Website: walmart
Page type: payment
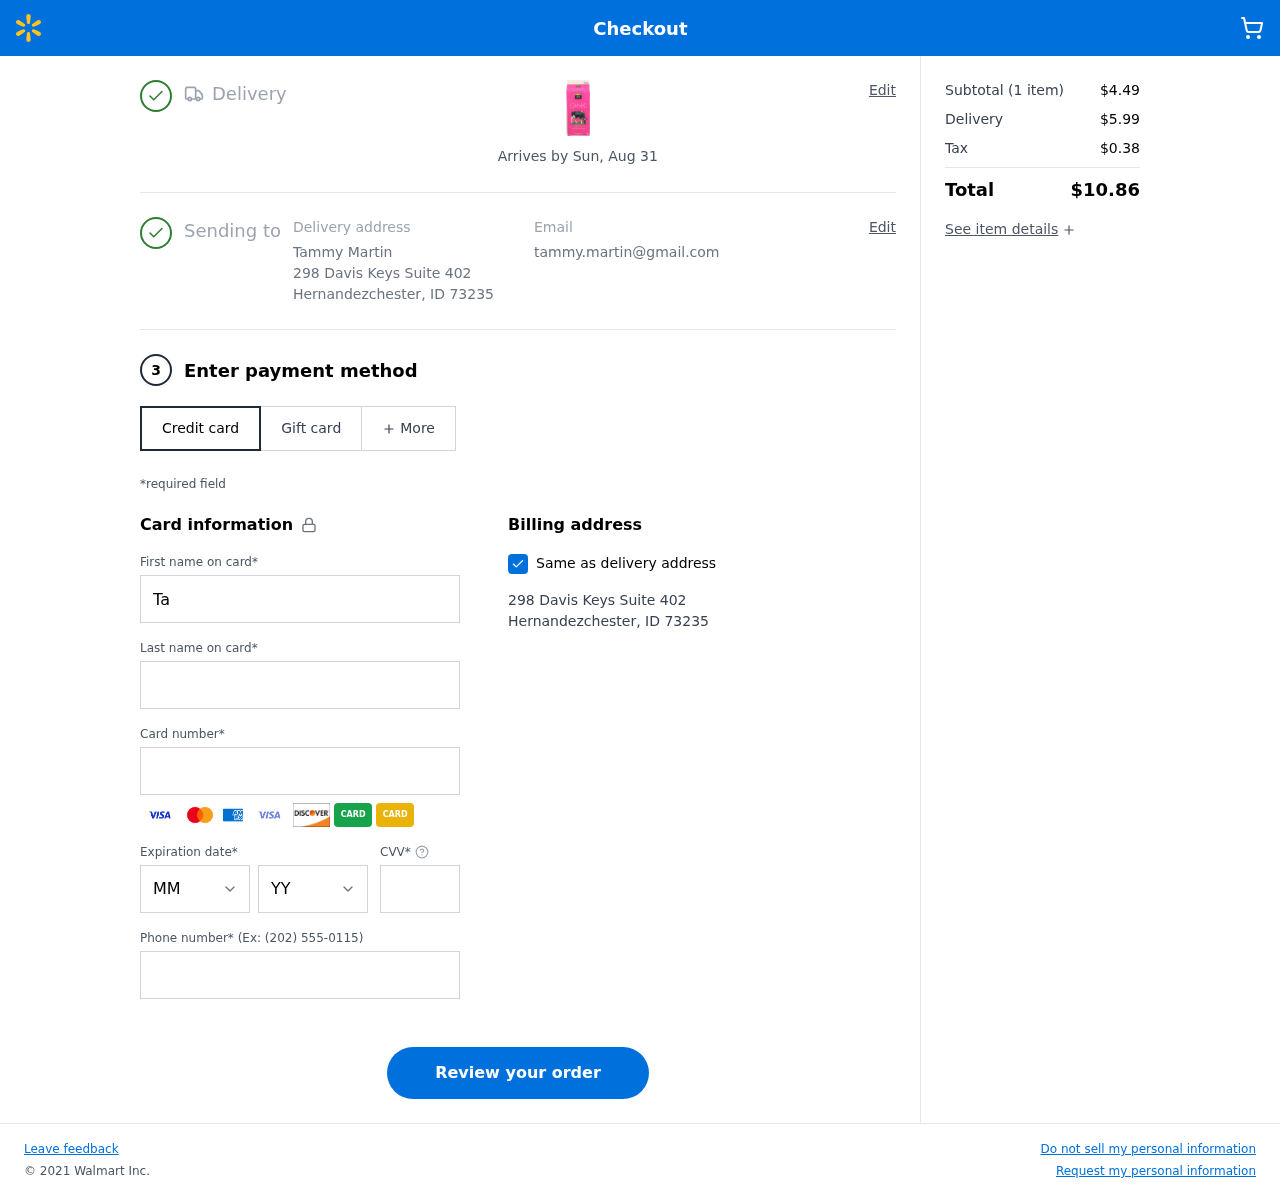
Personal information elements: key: PII_CARD_CVV
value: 141
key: PII_CARD_EXPIRY_MONTH
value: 07
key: PII_CARD_EXPIRY_YEAR
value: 28
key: PII_CARD_NUMBER
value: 2290 7574 7370 1399
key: PII_CITY
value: Hernandezchester
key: PII_EMAIL
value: tammy.martin@gmail.com
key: PII_FIRSTNAME
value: Tammy
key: PII_FULLNAME
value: Tammy Martin
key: PII_LASTNAME
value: Martin
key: PII_PHONE
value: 6419822414
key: PII_POSTCODE
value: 73235
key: PII_STATE_ABBR
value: ID
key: PII_STREET
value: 298 Davis Keys Suite 402
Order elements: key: ORDER_DELIVERY_DATE
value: Arrives by Sun, Aug 31
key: ORDER_NUM_ITEMS
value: (1 item)
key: ORDER_SUBTOTAL
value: $4.49
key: ORDER_SHIPPING_COST
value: $5.99
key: ORDER_TAX
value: $0.38
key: ORDER_TOTAL
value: $10.86